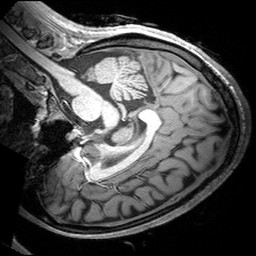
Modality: T1w
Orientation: sagittal
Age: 23
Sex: female
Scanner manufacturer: siemens
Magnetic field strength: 3 T
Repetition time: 2.53 s
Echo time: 0.00299 s